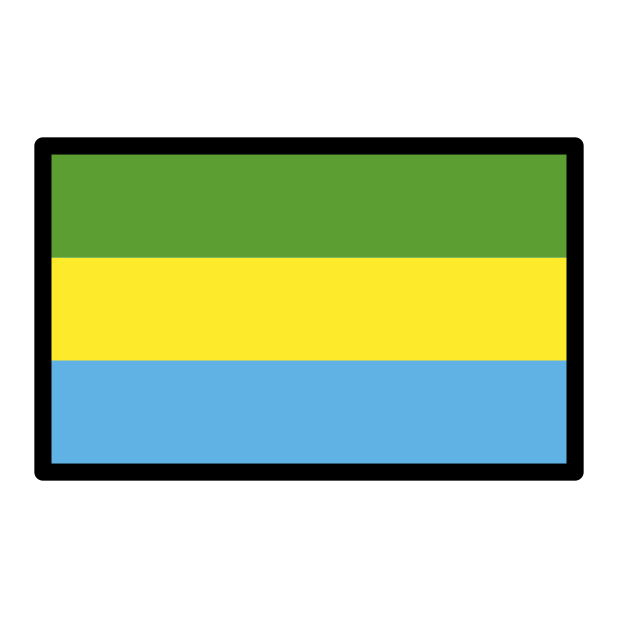
flag: Gabon